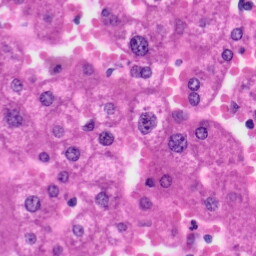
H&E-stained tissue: Liver